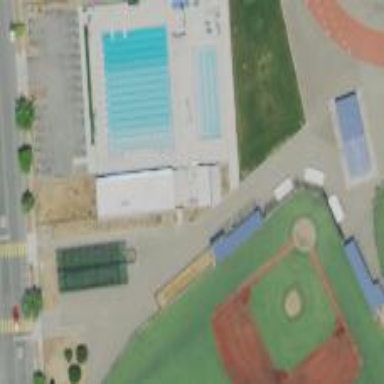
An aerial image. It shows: Outdoor swimming pool area.